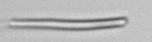
Label: fiber